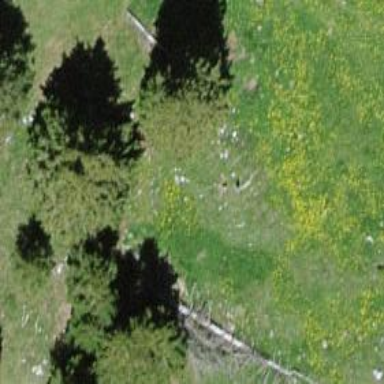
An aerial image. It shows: Evergreen needle-leaved tree.